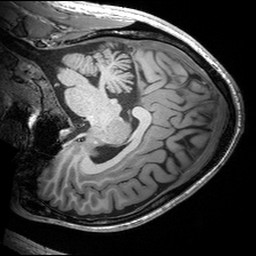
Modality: T1w
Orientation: sagittal
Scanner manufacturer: siemens
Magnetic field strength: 3 T
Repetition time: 2.53 s
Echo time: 0.00299 s